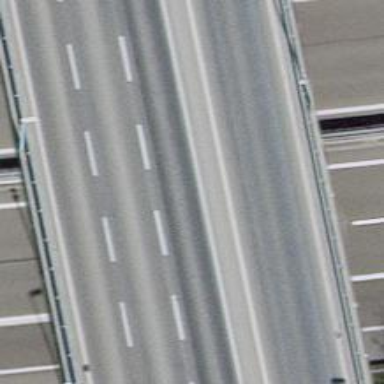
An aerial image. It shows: Bridge with asphalt surface carrying trunk highway.